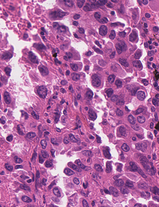
Tumor epithelial tissue: yes
Tumor-associated stroma tissue: no
Normal tissue: no